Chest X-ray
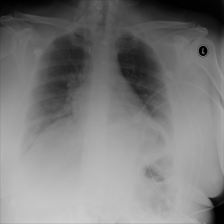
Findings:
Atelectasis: negative
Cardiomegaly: negative
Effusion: negative
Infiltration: negative
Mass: negative
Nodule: negative
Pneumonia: negative
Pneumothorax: negative
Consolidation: negative
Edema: negative
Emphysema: negative
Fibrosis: negative
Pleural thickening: negative
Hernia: negative